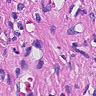
Metastatic tissue present: no